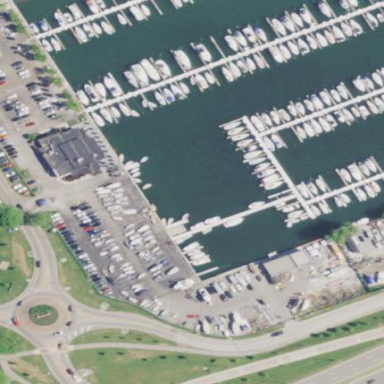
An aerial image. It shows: Sailing club.